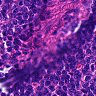
Metastatic tissue present: no